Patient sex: F
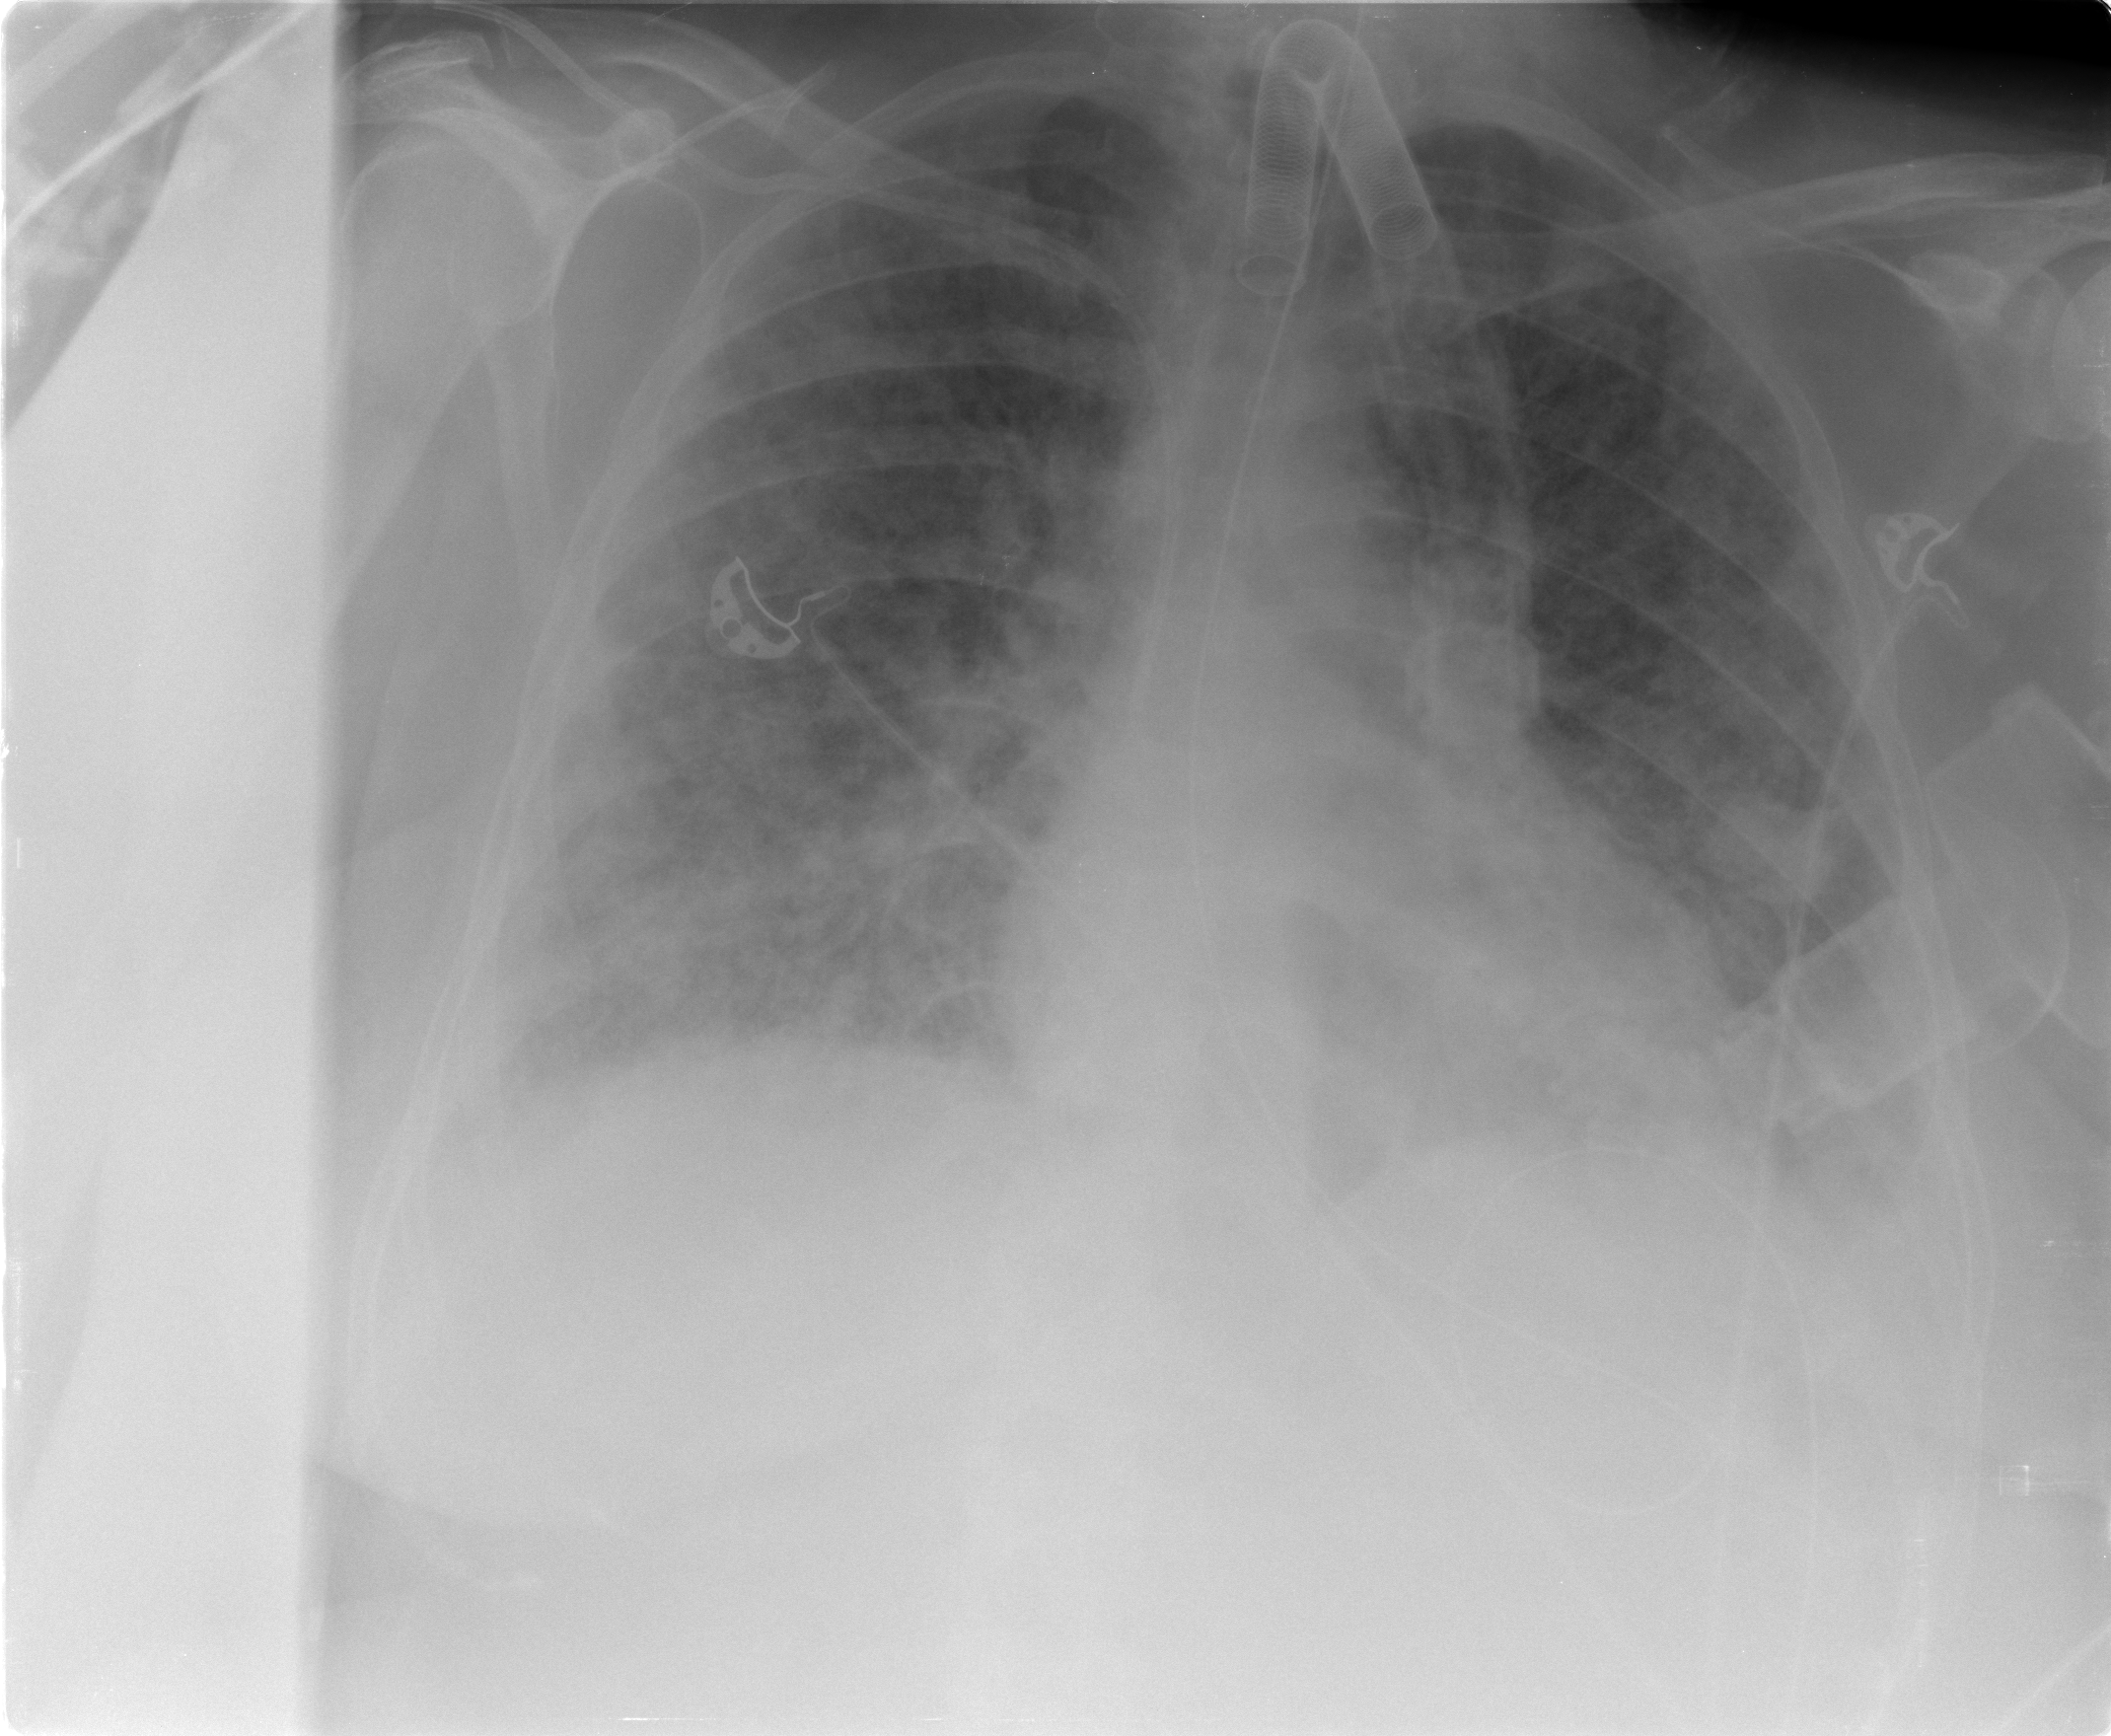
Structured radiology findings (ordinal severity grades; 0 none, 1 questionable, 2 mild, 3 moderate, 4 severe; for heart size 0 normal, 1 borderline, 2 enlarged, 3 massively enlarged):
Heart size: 0
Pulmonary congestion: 2
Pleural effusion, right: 2
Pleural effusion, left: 0
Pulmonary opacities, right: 3
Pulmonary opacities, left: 3
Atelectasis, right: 2
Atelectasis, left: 2